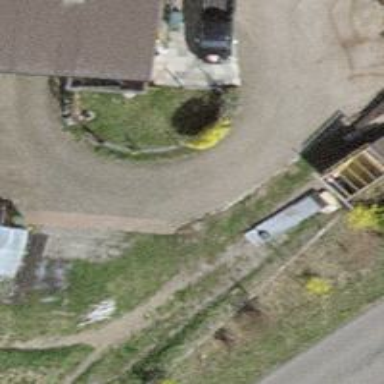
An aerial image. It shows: Driveway made of paving stones.